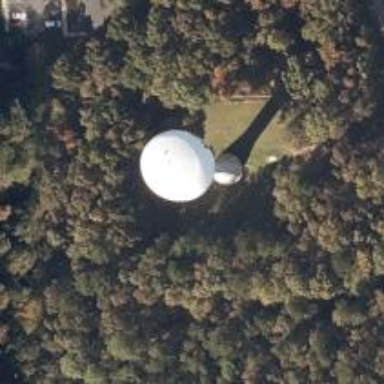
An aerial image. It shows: Water tower that is man-made.